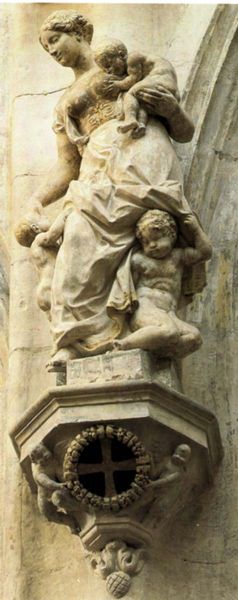
Titel: Die Barmherzigkeit
Künstler: Domenico del Barbiere
Standort: Troyes, S. Pantaléon (EU - F)
Schlagwörter: kopf, nackt, brust, busen, fenster, frau, haar, kleid, marmor, ornament, rock, trinken, arm, sockel, stein, kirche, figur, gewand, haare, kind, mutter, kinder, engel, putto, skulptur, statue, ecke, bogen, fassade, jungen, figuren, halbnackt, plastik, podest, entblößt, arkade, kreuz, dom, stillen, kranz, kathedrale, streicheln, korsett, säulenfigur, postament, putten, maria, zapfen, söhne, säugling, säugen, figurengruppe, lactans, arcitektur, rick